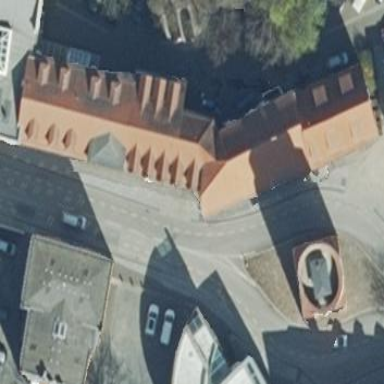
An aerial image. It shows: Brown-roofed museum building.